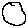
Label: moon